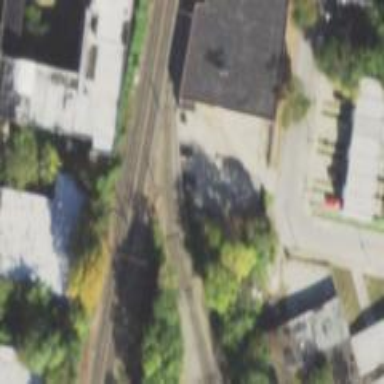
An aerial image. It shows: Abandoned railway.